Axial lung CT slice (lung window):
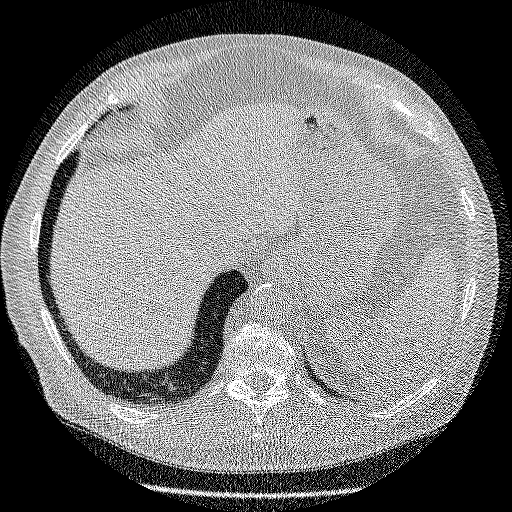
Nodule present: no